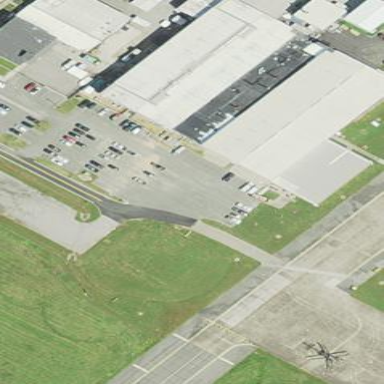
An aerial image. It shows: Hangar building at the airport.